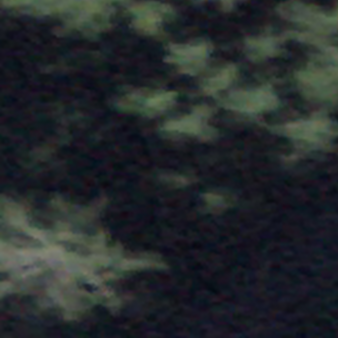
Label: other